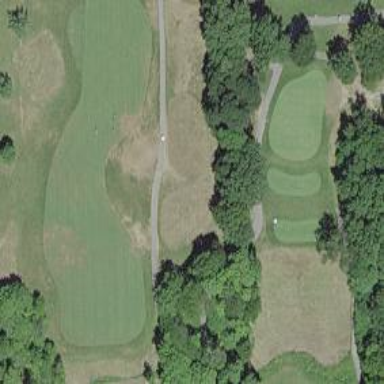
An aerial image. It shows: Path used for both walking and golf.